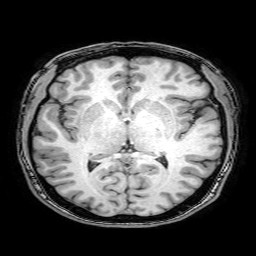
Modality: T1w
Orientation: coronal
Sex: female
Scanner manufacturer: philips
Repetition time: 0.008147 s
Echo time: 0.00373 s